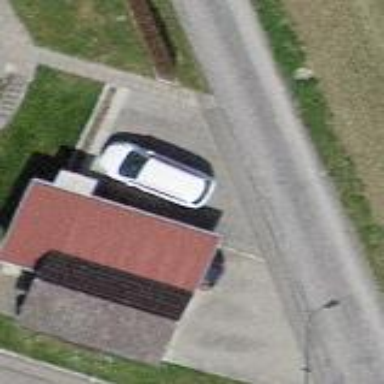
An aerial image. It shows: Garage.